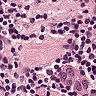
Metastatic tissue present: no